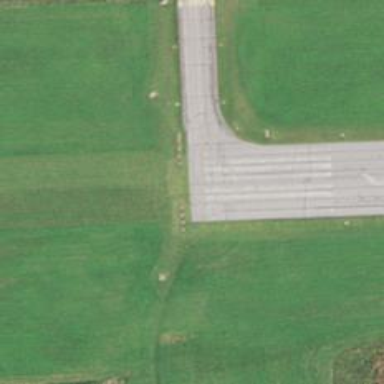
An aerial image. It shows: View of runway in airport.